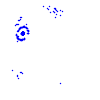
Particle: electron